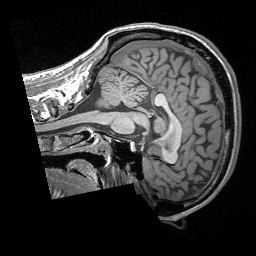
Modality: T1w
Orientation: sagittal
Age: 25
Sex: male
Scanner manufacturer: siemens
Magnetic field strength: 3 T
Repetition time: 1.9 s
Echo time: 0.00252 s